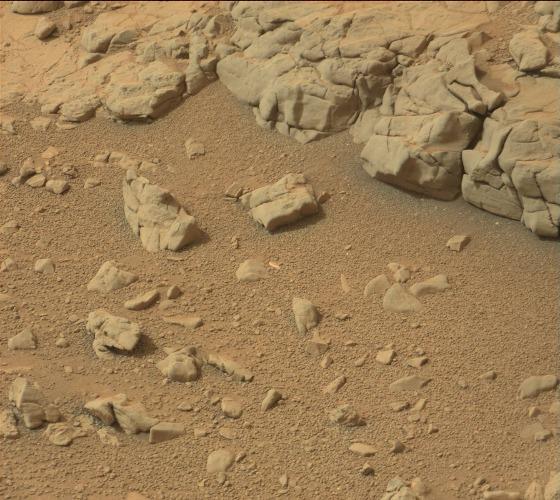
Terrain classes present: Bedrock, Gravel / Sand / Soil, Rock, Shadow